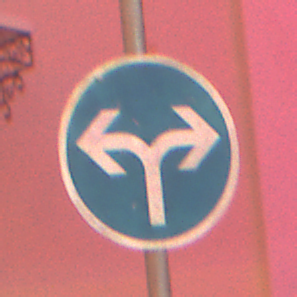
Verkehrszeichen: VorgeschriebeneFahrtrichtungRechtsOderLinks
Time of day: Night
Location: Outdoor (Urban)
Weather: Overcast
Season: Winter
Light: Artificial